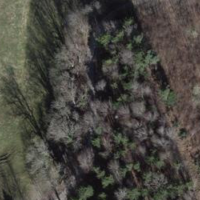
EUNIS habitat code: 41
Species observed at this site:
Campanula trachelium